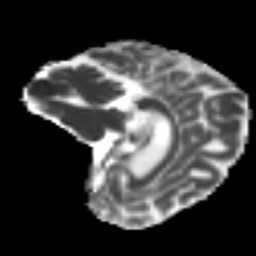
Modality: MD
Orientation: sagittal
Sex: female
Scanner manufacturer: ge
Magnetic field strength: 3 T
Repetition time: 7 s
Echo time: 0.08 s